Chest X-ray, PA view. Patient: 21 years old, sex F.
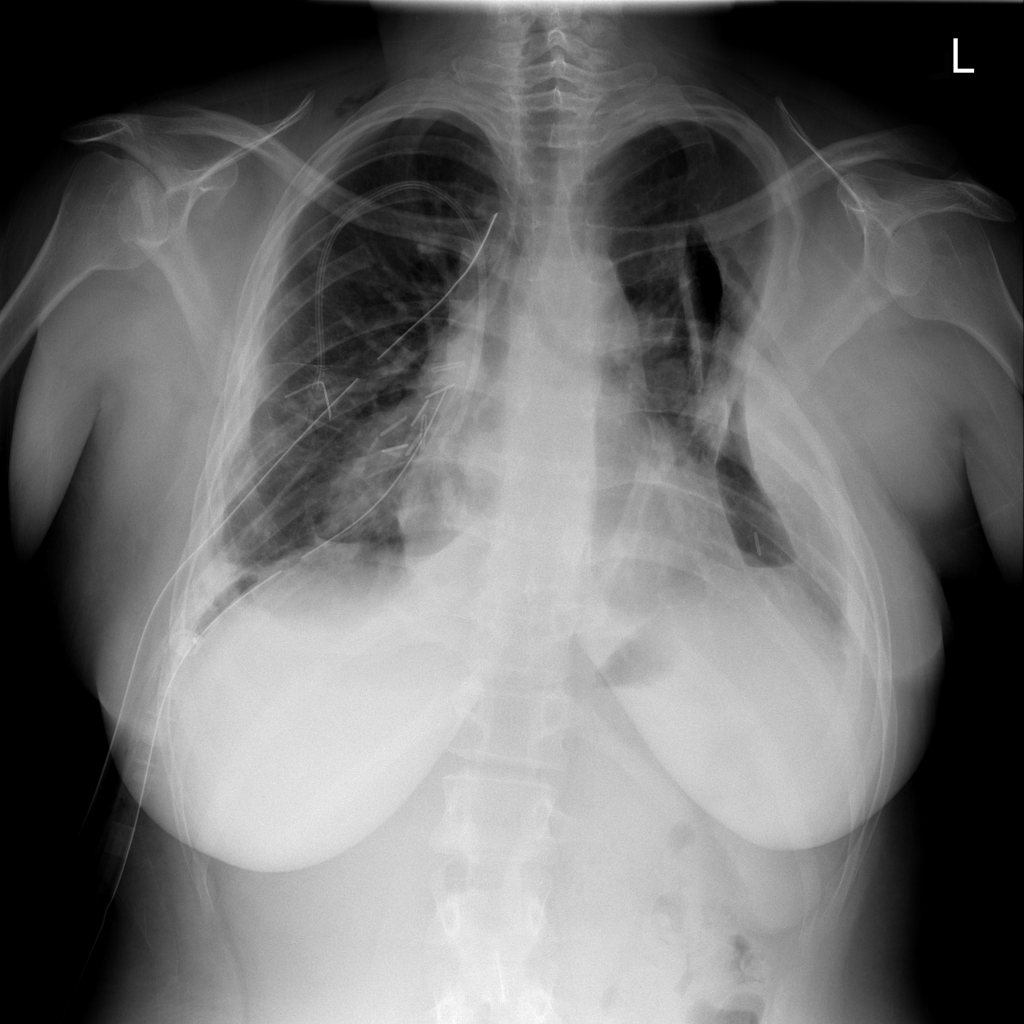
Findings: No Finding